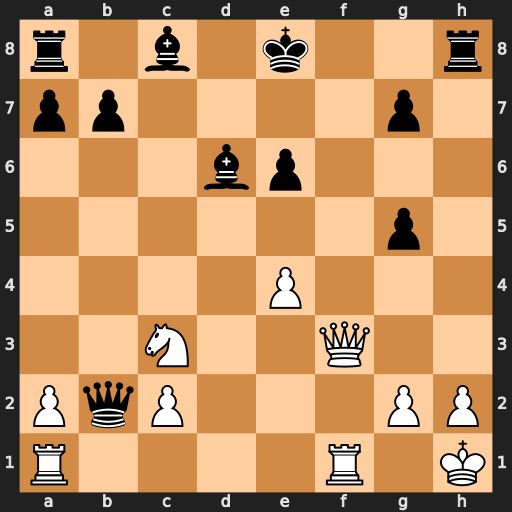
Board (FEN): r1b1k2r/pp4p1/3bp3/6p1/4P3/2N2Q2/PqP3PP/R4R1K
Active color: w
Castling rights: kq
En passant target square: -
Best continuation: Qf7+ Kd8 Rad1 Rxh2+ Kg1 Qb6+ Rf2